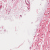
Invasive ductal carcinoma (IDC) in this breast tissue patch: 0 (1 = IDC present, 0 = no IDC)